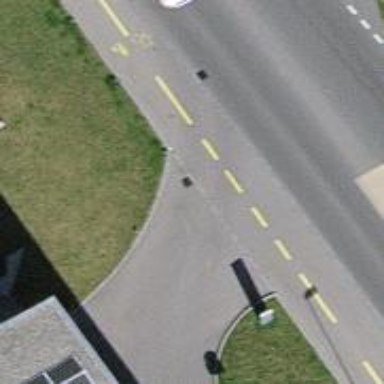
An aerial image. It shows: Uncontrolled road crossing with markings.